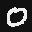
Label: 0